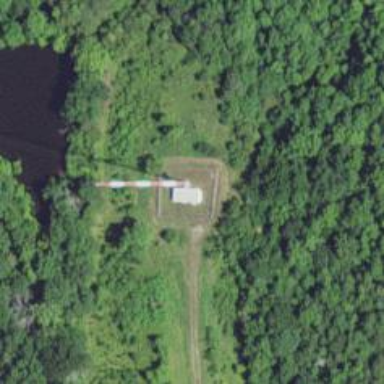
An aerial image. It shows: Mast tower used for communication.